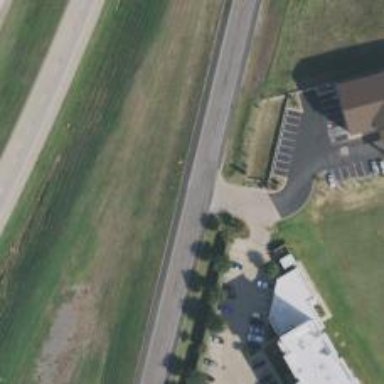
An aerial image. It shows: Secondary road with frontage road.